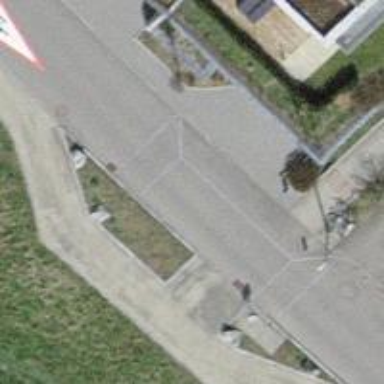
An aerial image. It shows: Road with steps.